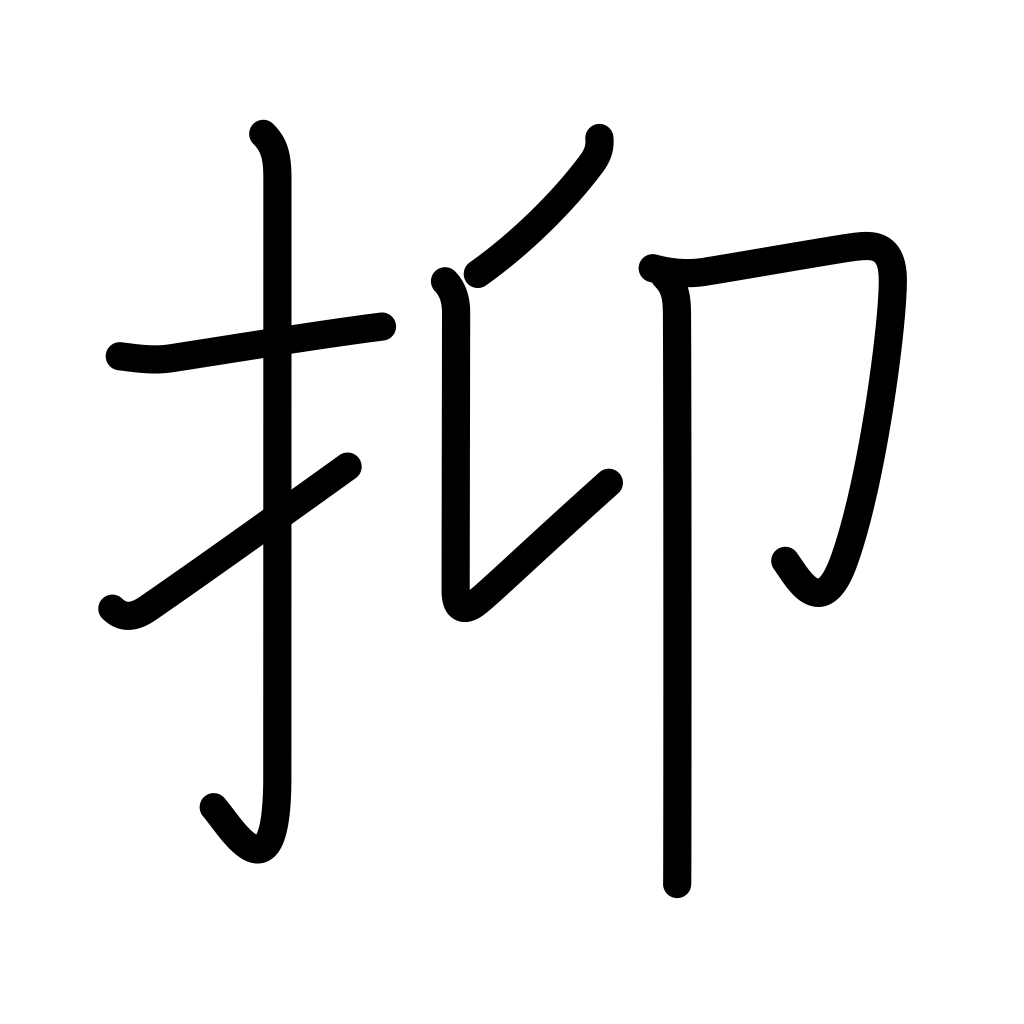
Meaning: repress, well, now, in the first place, push, shove, press, seal, do in spite of